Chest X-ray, PA view. Patient: 59 years old, sex M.
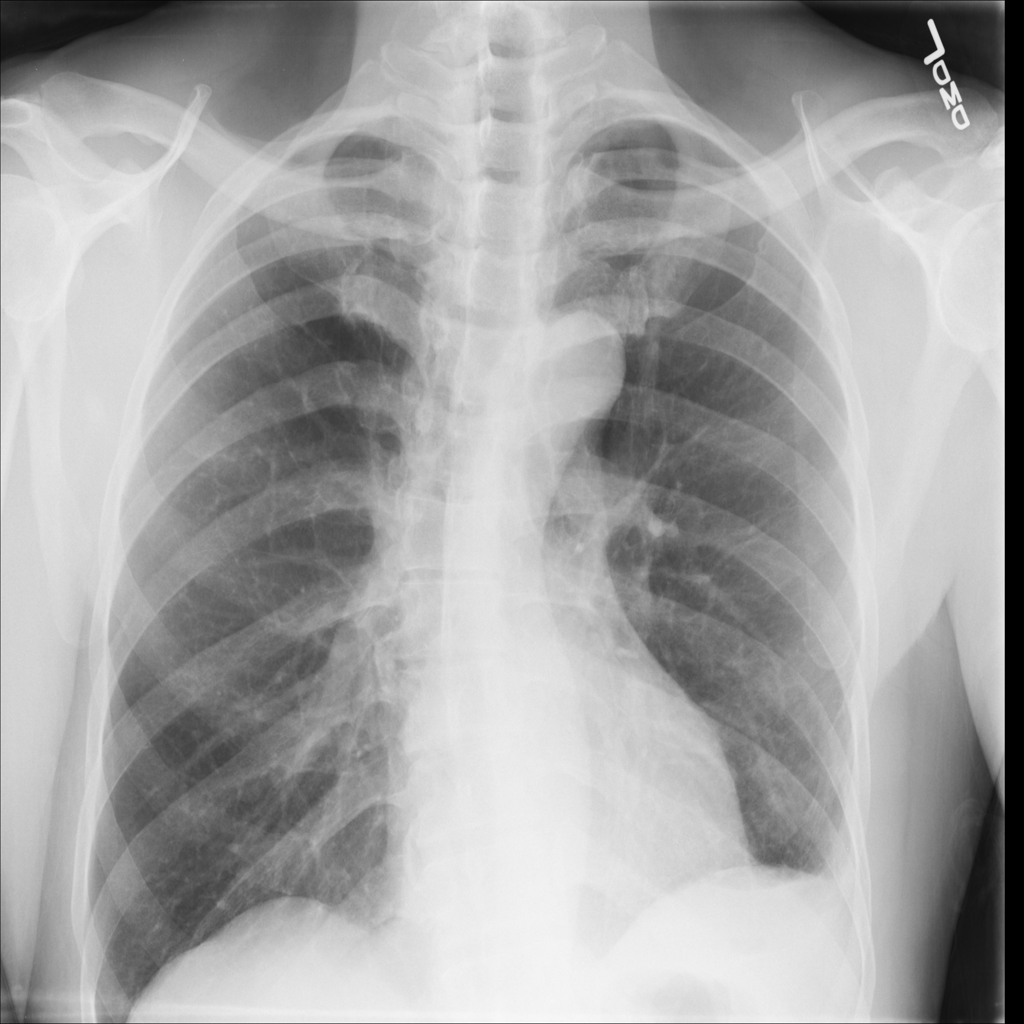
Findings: Atelectasis